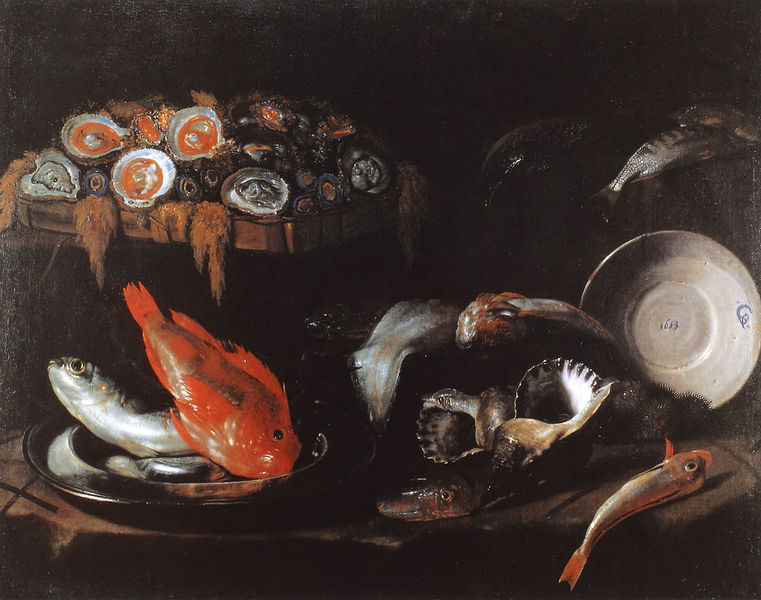
Titel: Stilleben mit Fischen und Muscheln
Künstler: Giuseppe Recco
Institution: Stockholm, Nationalmuseum
Schlagwörter: gemälde, weiß, grau, orange, schwarz, tisch, rot, tuch, augen, silber, teller, tod, tot, norden, helldunkel, stilleben, stillleben, datierung, essen, datum, stofflichkeit, vanitas, meeresfrüchte, vergänglichkeit, oberfläche, geschirr, fisch, muschel, chiaroscuro, fang, austern, muscheln, fische, flossen, seetang, tang, fischaugen, 17. jahrhundert, miesmuscheln, asugewogen